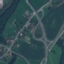
Land use / land cover: Highway